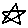
Label: star